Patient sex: F
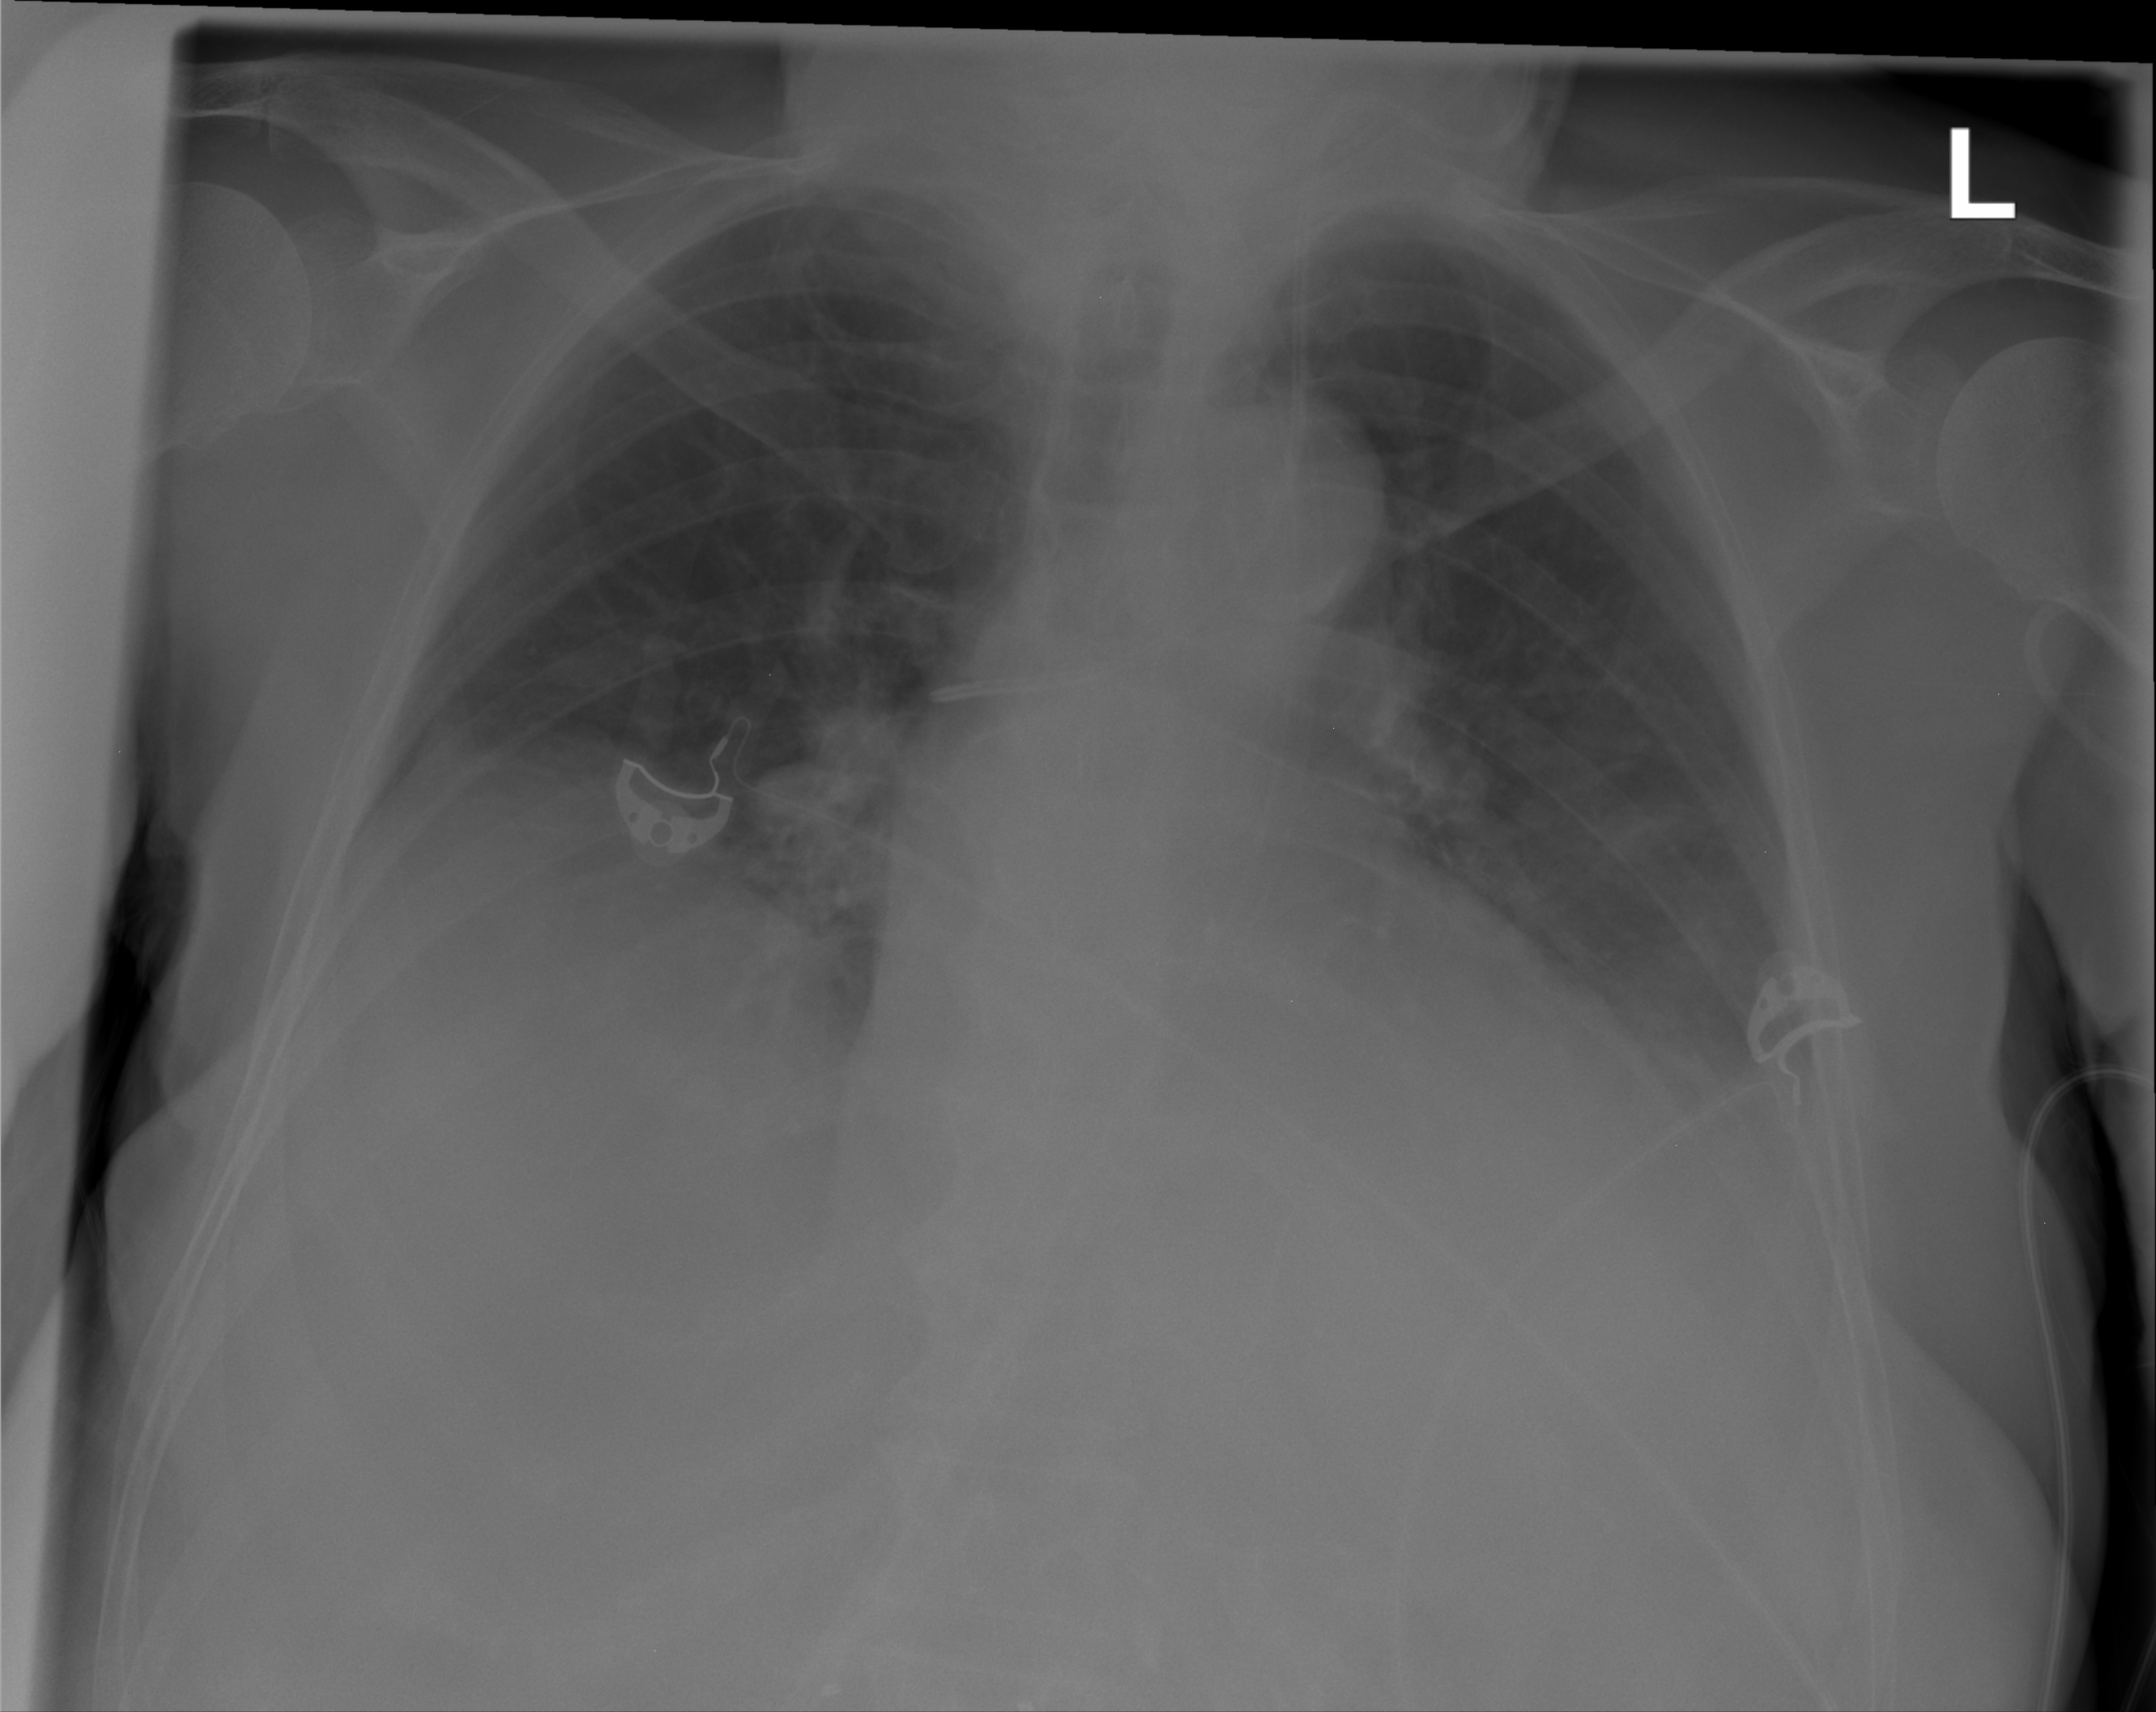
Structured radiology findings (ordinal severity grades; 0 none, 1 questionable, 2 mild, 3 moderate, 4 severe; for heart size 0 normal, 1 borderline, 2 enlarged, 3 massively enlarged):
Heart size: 1
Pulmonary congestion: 0
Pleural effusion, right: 2
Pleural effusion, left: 3
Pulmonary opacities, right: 0
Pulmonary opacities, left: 0
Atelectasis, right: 2
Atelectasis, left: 0